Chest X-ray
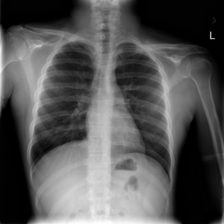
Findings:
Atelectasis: negative
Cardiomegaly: negative
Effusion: negative
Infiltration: negative
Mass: negative
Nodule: negative
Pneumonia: negative
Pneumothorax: negative
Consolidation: negative
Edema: negative
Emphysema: negative
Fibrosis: negative
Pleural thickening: negative
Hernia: negative